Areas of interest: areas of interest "Hospital"
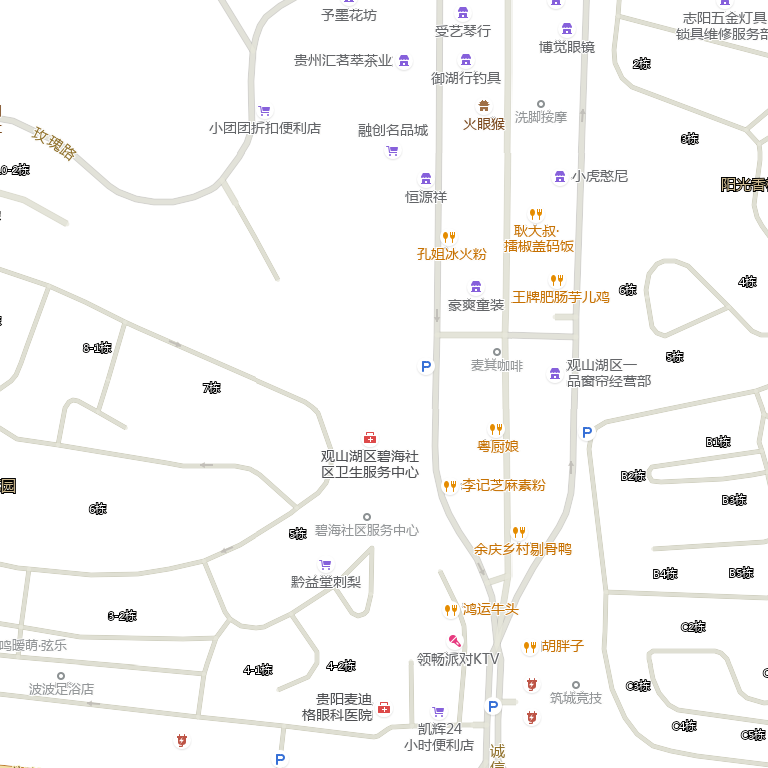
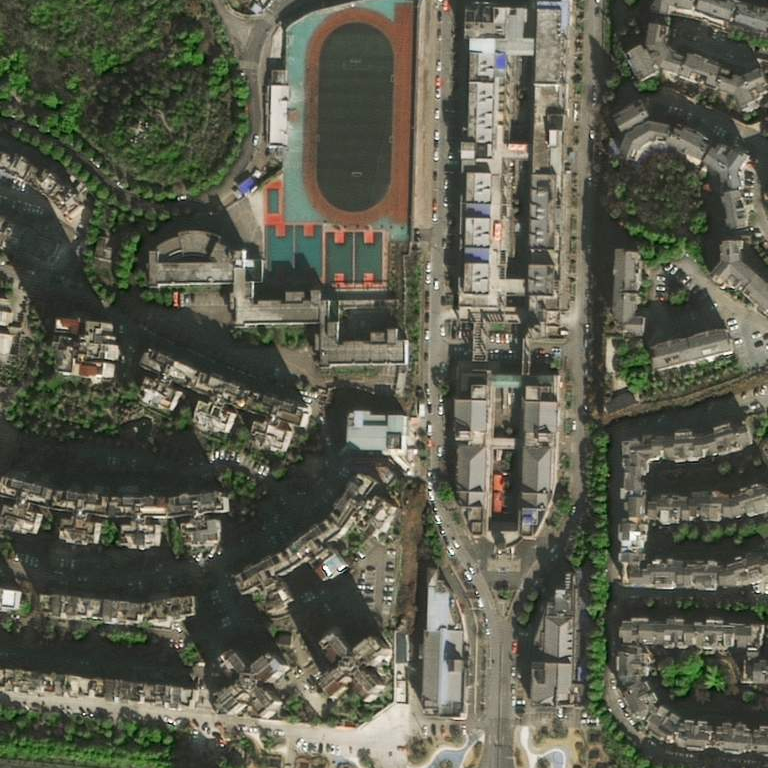